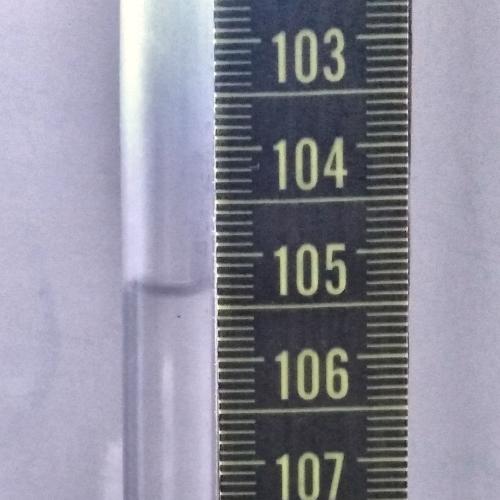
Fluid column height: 105.3 cm